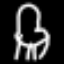
Label: chair